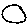
Label: circle